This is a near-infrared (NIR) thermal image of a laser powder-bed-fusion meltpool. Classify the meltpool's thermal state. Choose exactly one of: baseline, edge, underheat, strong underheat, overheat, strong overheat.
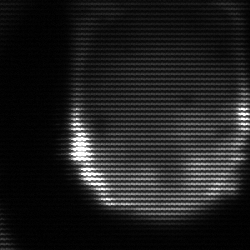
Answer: edge